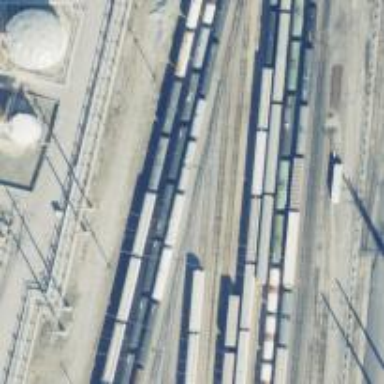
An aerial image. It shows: Railway yard used for servicing trains.